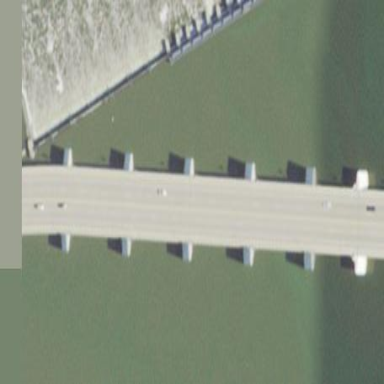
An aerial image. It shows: Man-made bridge.